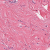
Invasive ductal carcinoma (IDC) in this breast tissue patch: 0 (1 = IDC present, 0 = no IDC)